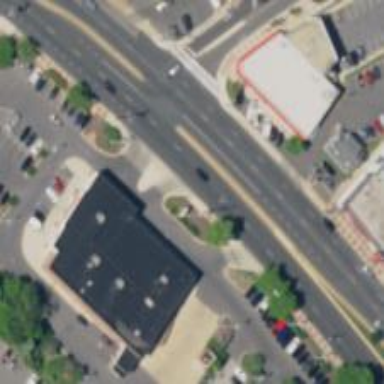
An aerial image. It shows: Retail building.